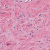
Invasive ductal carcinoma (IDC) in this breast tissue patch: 1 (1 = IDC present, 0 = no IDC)